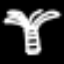
Label: palm tree